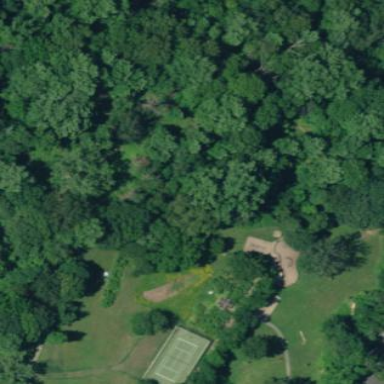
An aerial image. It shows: Park.